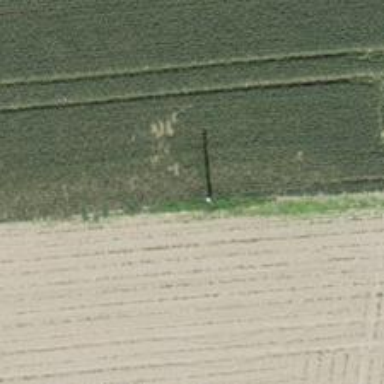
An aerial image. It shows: Minor power line with three cables.